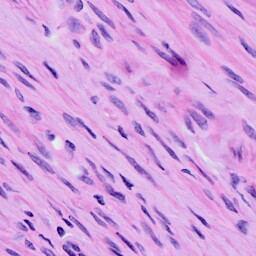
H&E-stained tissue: Ovarian